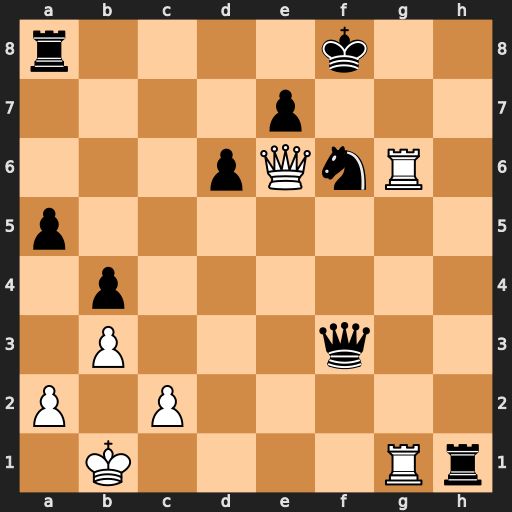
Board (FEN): r4k2/4p3/3pQnR1/p7/1p6/1P3q2/P1P5/1K4Rr
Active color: w
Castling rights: -
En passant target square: -
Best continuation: Rg8+ Nxg8 Qxg8#